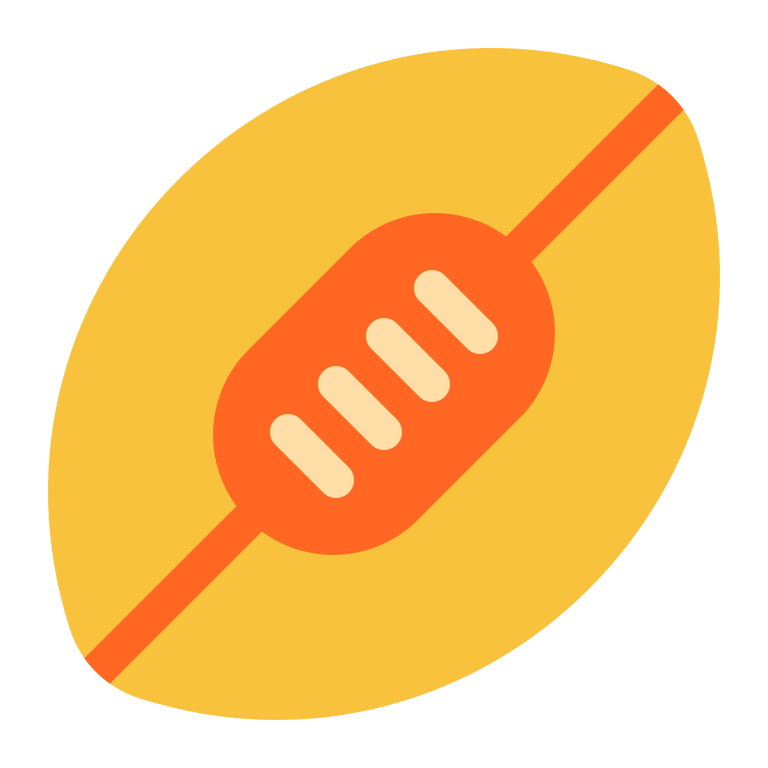
rugby football flat